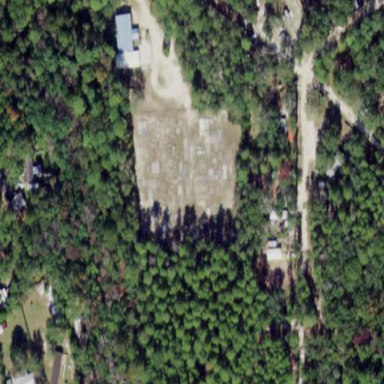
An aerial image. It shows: Cemetery.